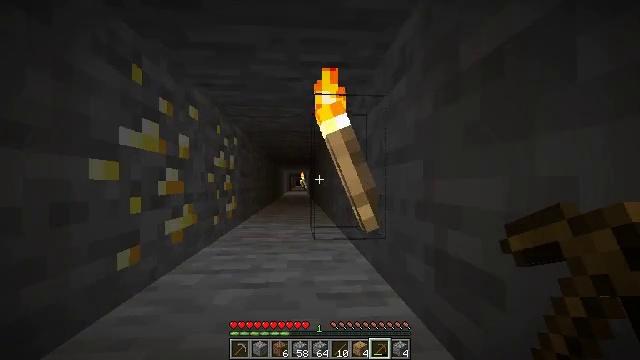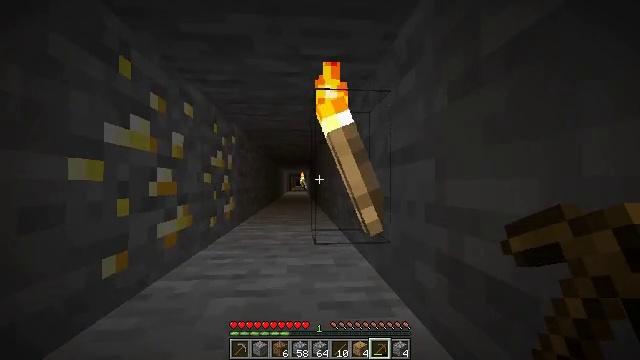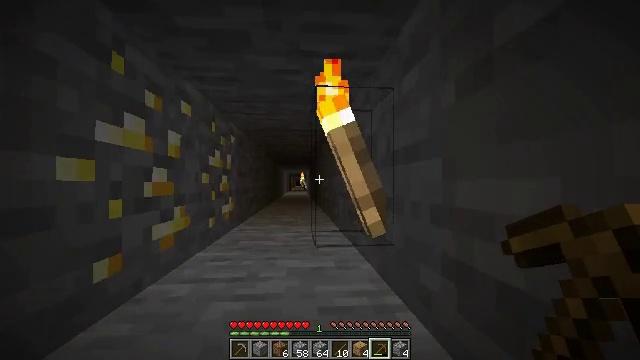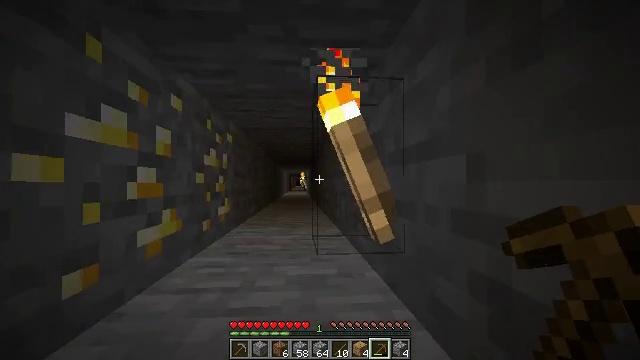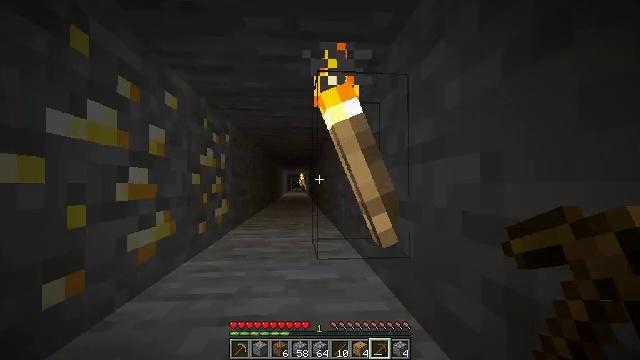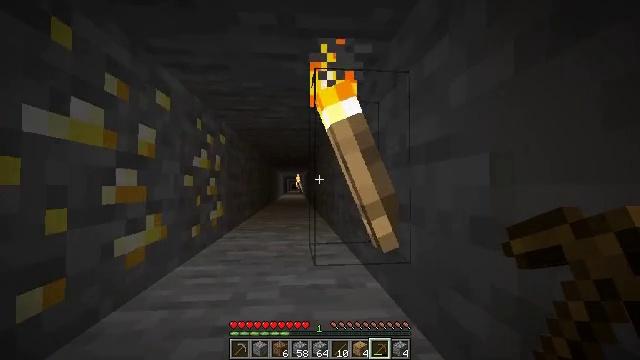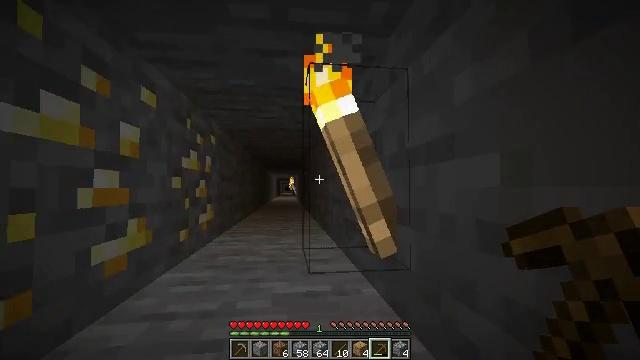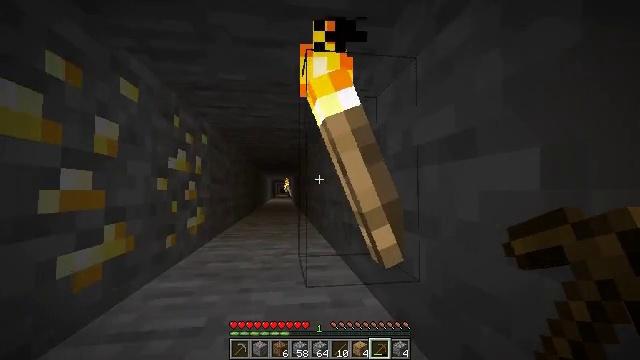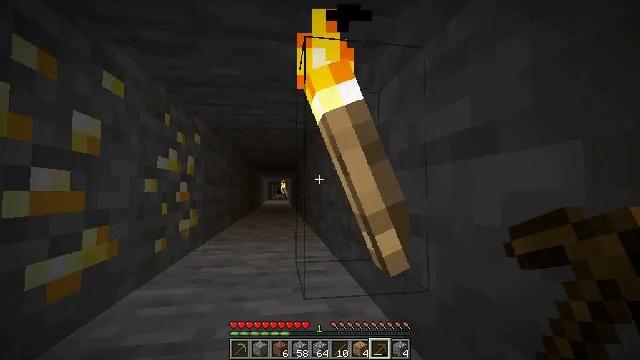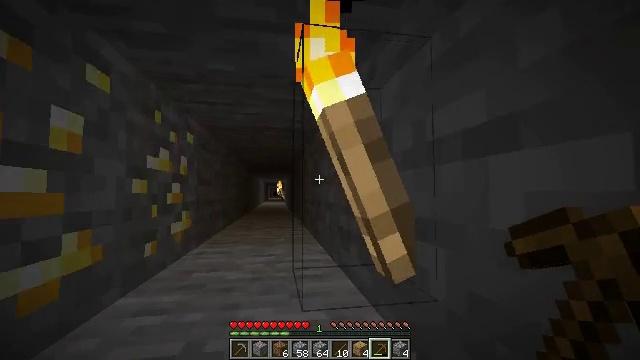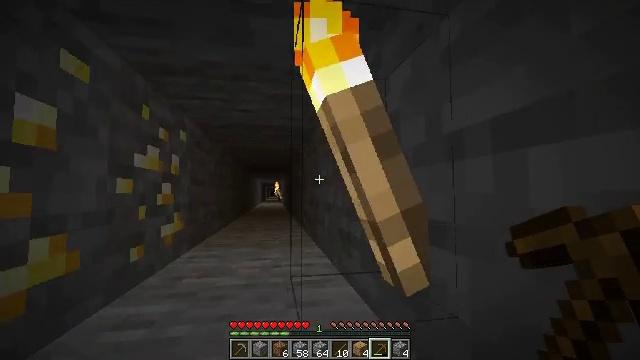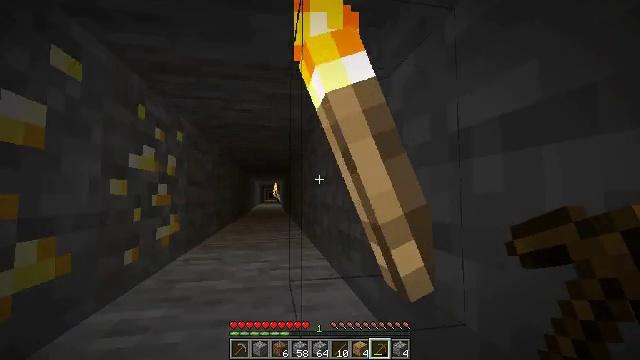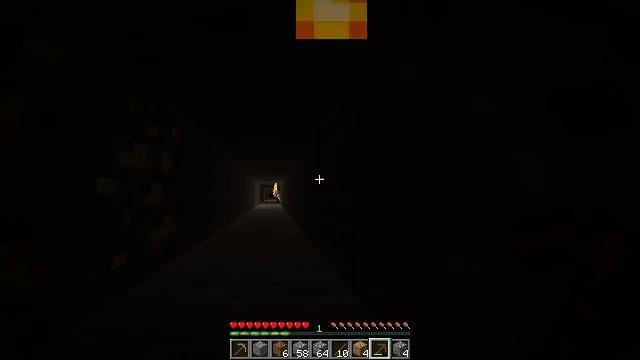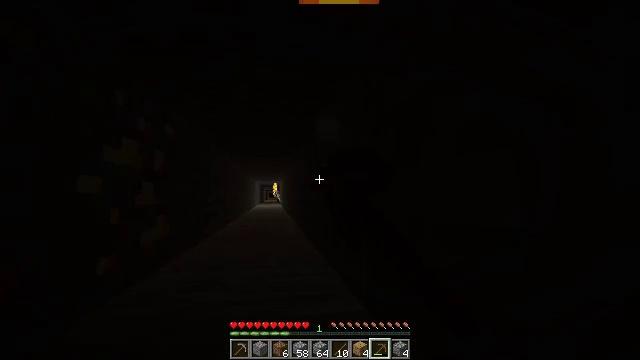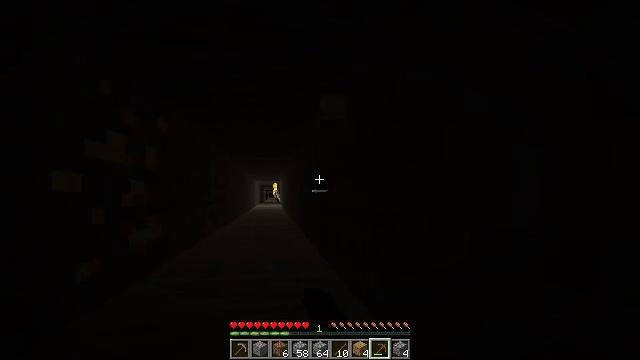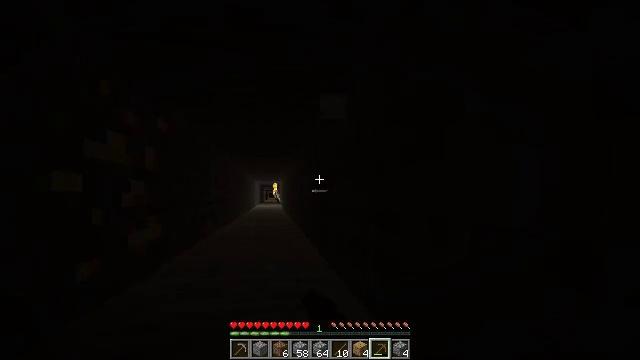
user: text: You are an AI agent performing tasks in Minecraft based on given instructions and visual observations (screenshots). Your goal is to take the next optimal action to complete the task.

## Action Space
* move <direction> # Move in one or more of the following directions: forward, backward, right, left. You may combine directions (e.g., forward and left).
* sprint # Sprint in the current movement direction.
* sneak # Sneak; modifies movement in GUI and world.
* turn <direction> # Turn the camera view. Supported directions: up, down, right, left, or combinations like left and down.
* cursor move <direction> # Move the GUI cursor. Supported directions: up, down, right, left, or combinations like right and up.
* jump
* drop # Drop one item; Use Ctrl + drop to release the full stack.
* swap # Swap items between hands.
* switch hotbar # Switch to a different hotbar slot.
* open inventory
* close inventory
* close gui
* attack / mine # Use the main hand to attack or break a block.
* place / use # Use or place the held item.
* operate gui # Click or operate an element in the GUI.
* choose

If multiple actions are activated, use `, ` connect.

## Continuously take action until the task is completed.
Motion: motion action
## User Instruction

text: Destroy the wall torch to gather it.
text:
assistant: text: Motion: move forward
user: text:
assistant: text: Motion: move forward
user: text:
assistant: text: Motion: move forward
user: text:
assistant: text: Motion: move forward
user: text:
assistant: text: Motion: move forward
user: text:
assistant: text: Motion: move forward, turn right
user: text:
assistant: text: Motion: move forward, turn right
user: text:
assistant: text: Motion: move forward
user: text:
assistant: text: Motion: move forward
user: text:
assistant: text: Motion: move forward
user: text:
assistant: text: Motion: move forward
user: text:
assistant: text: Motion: move forward, attack / mine
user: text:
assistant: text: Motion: move forward, attack / mine
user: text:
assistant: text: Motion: move forward
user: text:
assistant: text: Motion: move forward
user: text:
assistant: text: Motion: move forward, turn left
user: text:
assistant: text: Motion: move forward
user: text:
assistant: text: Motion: move forward, turn left
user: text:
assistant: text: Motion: move forward, turn left
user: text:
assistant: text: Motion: move forward
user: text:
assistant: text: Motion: move forward
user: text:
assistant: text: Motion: move forward
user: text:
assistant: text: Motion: move forward
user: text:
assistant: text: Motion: move forward, turn left
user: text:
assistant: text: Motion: move forward, turn left
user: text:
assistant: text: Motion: move forward, turn left
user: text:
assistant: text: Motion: move forward
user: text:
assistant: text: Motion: move forward
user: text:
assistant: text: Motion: move forward, turn right
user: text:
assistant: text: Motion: move forward, turn right